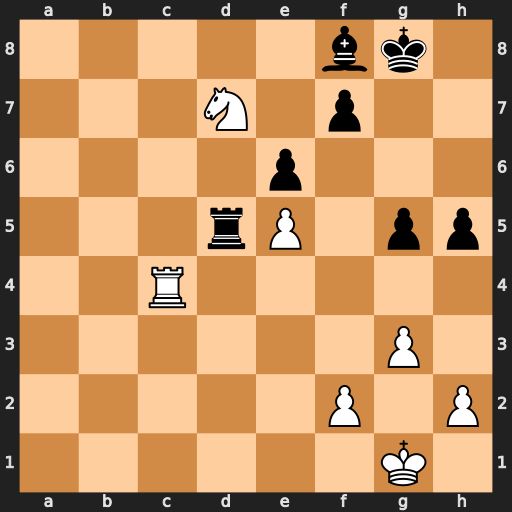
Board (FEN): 5bk1/3N1p2/4p3/3rP1pp/2R5/6P1/5P1P/6K1
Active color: w
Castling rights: -
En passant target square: -
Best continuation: Nf6+ Kg7 Nxd5